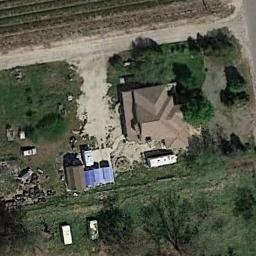
Label: residential